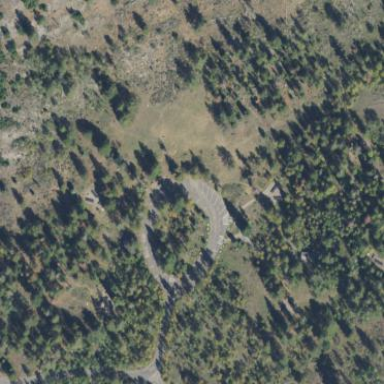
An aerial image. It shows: Campsite designated for tourism.